Question:
For some time now I have trying to run a work project and recieving the following errors.
Clicking run again correctly builds the project and allows me to run. Using TFS I have now checked my work in and other collegues have taken a copy, now thier versions of Visual Studio are doing exactly the same.
Where is the MSBuild_*failure.txt written to as I (or they) can't seem to find it on our machines?
Better yet is there a known solution to stopping this behaviour?
The solution contains 6 projects, all written in VB.net, some projects are class librarys some windows applications.
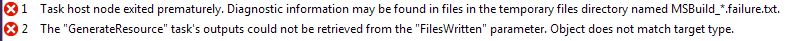
Answer: Check to see if you have MSBuild.exe processes running at the time of building. MSBuild uses nodes that get reused by default. This sometimes causes errors when building. To turn it off, just specify /nodeReuse:false. <URL>